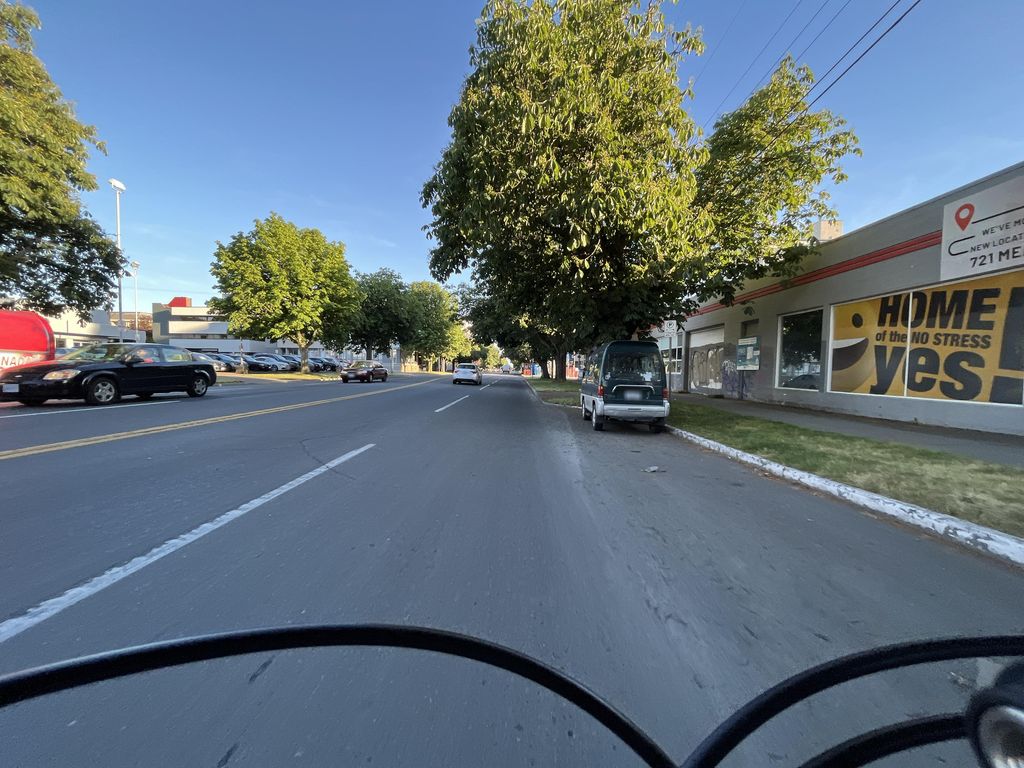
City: victoria